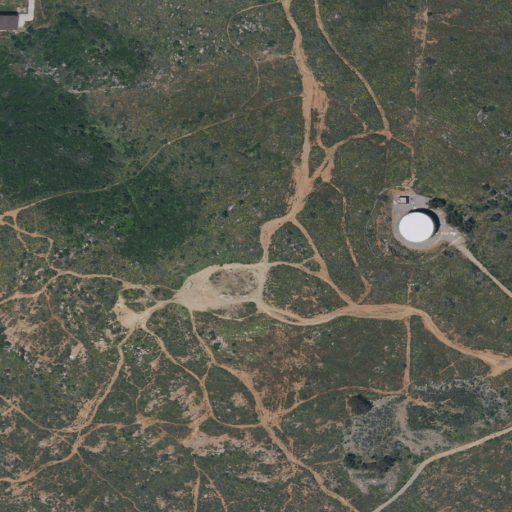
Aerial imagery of mountain in California named Dictionary Hill containing shrub, open development, grassland, and low intensity development